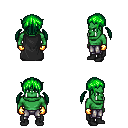
a pixel art fantasy rpg character, male body template, orc, green skin, black cape, metal pants, green twin-tailed hairstyle, gold gloves, black shoes, four views (front, back, left, right), 2x2 character sprite sheet, small pixel art, hard edges, no anti-aliasing